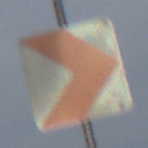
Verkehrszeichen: RichtungstafelnInKurvenKleinLinks
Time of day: MorningAfternoon
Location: Outdoor (Suburban)
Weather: PartlyCloudy
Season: NotSpecified
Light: Natural